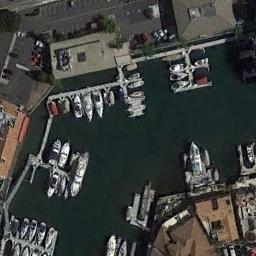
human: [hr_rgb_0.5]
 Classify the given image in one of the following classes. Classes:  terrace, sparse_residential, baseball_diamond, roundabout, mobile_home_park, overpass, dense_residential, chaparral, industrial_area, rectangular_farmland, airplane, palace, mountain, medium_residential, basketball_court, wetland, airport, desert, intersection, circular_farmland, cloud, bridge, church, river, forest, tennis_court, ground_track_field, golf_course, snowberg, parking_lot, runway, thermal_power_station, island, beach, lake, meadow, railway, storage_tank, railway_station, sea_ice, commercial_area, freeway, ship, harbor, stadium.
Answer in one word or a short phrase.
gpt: harbor